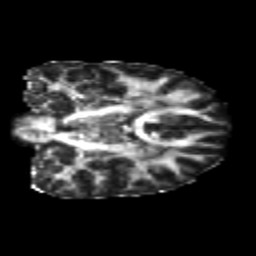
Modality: FA
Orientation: coronal
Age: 22
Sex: female
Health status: healthy
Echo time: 0.074 s